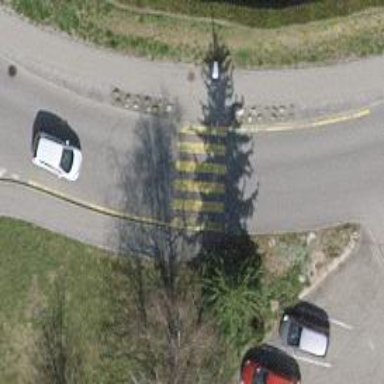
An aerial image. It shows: Zebra crossing on the road.